Interaction volume radius: 10 \u00c5
Interaction volume height: 25 \u00c5
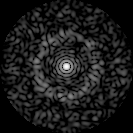
Disorder parameter: 0.8359